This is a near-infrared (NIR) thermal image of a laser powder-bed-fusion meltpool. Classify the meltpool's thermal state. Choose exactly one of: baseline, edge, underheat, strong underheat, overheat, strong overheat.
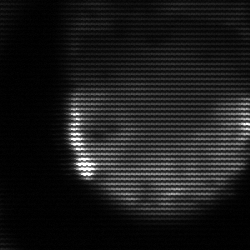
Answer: edge